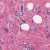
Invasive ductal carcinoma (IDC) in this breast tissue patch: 0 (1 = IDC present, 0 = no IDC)